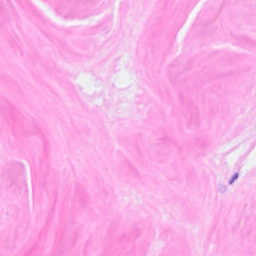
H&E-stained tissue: Breast